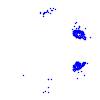
Particle: electron